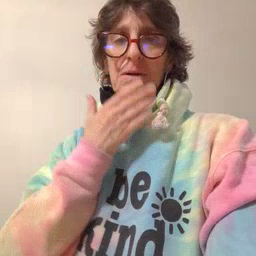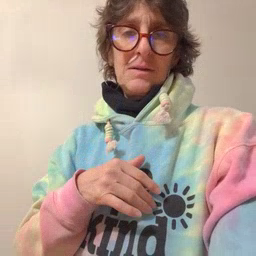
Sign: napkin